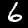
Digit: 6